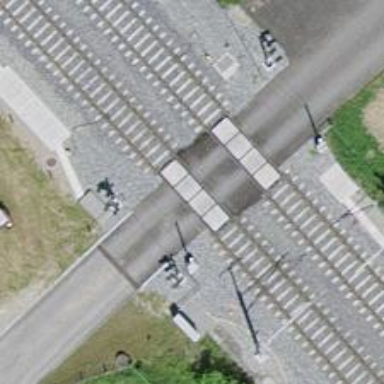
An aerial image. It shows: Level crossing at the railway with full barrier.